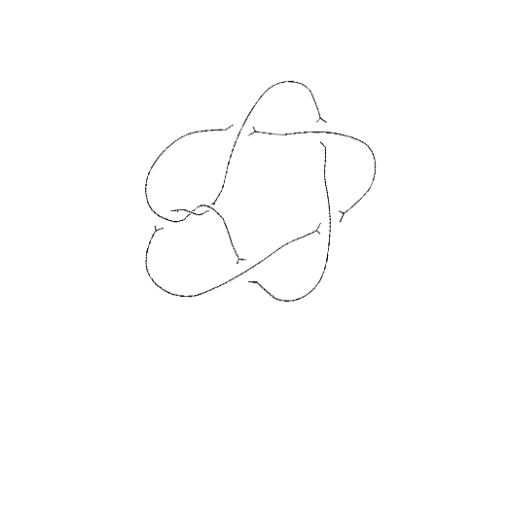
Crossing number: 7